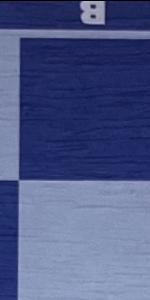
Label: Empty